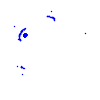
Particle: pion